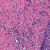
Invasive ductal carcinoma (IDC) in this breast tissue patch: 0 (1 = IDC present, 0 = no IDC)